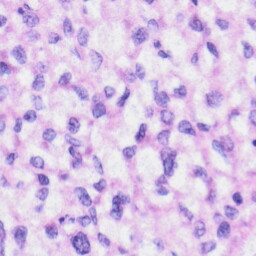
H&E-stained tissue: Liver